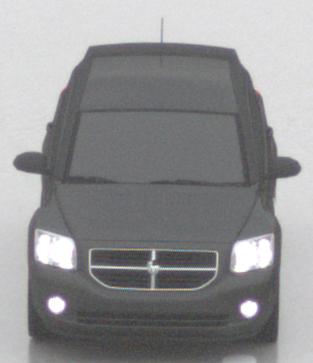
Make: Dodge
Model: Caliber 1.8
Detailed model: Caliber
Model produced from: 2006/06
Model produced until: 2009/03
Doors: 5
Color: gray
Road condition: wet road
Daytime: midday
Contrast: low contrast